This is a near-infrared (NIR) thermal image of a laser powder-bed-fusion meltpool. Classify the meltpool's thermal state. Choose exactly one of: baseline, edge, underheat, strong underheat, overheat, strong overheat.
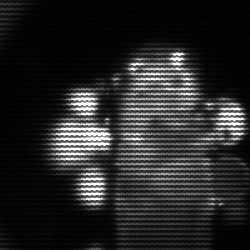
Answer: strong underheat